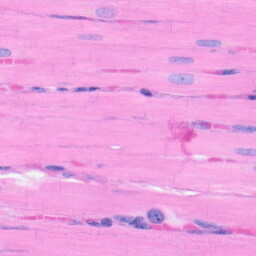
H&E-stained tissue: Heart